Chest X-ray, PA view. Patient: 50 years old, sex M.
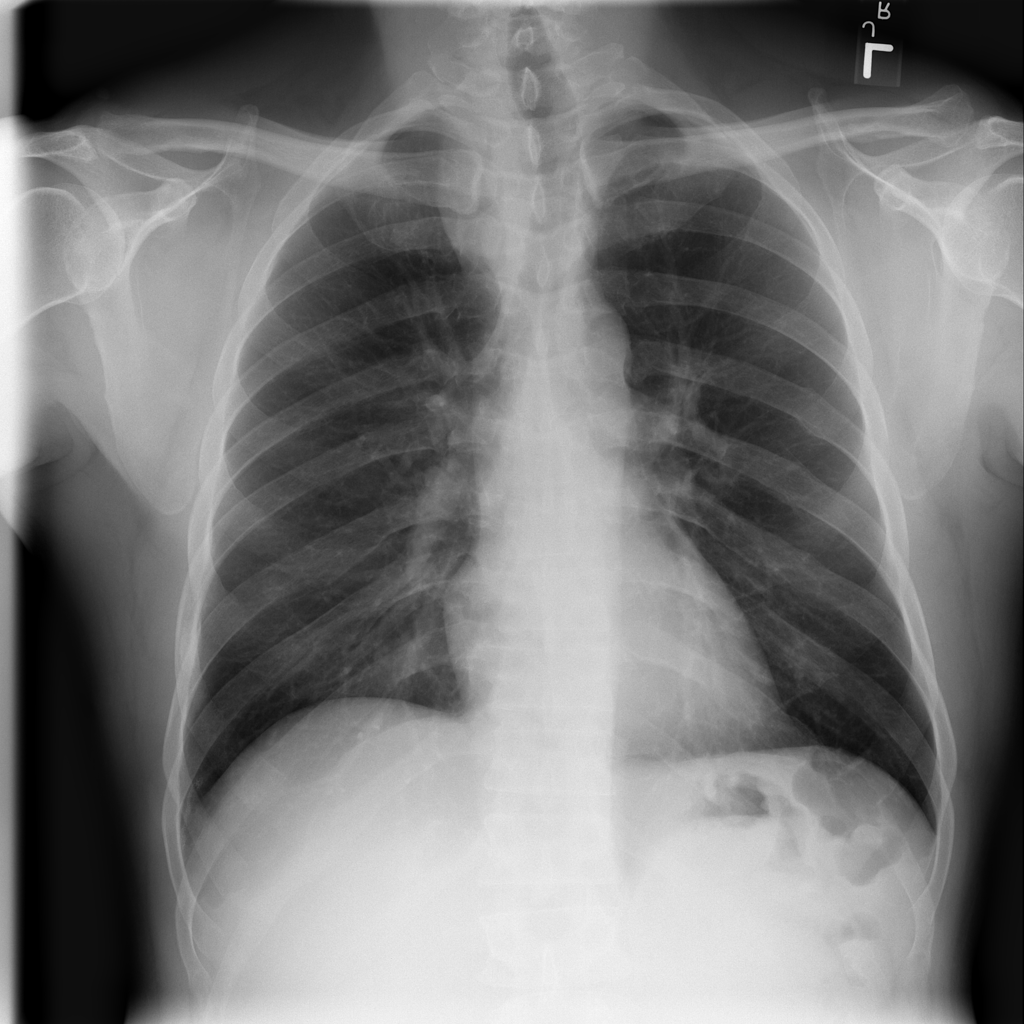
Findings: No Finding